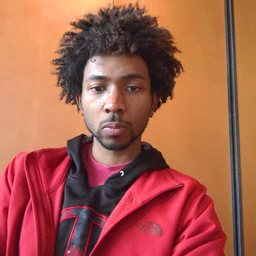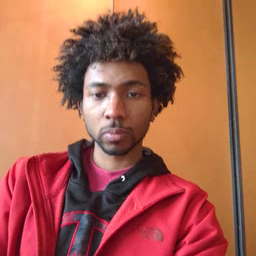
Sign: blow